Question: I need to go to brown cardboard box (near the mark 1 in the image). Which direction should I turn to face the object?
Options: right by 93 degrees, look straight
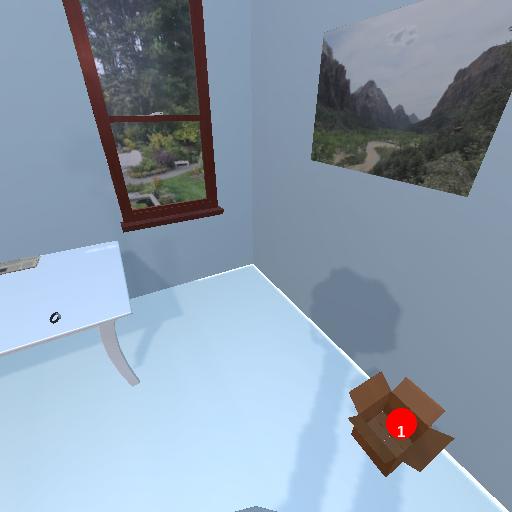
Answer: right by 93 degrees